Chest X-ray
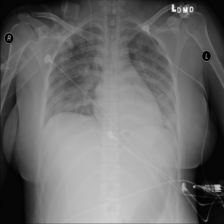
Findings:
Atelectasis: negative
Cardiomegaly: positive
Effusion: positive
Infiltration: positive
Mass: negative
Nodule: negative
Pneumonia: negative
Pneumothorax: negative
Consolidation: negative
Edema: negative
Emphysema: negative
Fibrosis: negative
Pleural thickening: negative
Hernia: negative